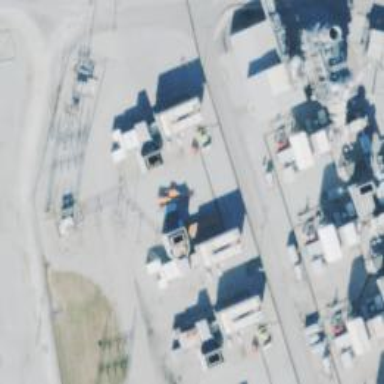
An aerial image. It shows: Gas turbine generator powered by gas.